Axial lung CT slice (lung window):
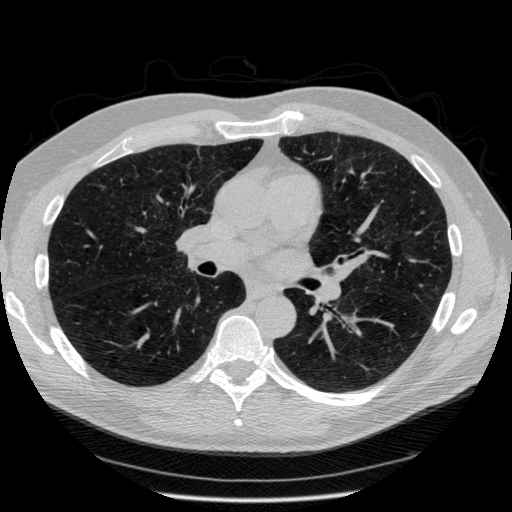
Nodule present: no